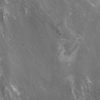
Atmospheric dust classification: not_dusty